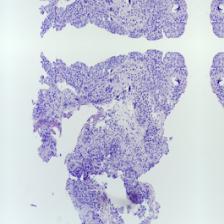
Diagnosis: OSCC